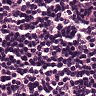
Metastatic tissue present: no